【题型】解答题　【知识点】立体几何　【难度】easy
如图，四边形 \(ABCD\) 与四边形 \(ADEF\) 均为平行四边形，\(M\)，\(N\)，\(G\) 分别是 \(AB\)，\(AD\)，\(EF\) 的中点。求证：

(1) \(BE \parallel\) 平面 \(DMF\)；

(2) 平面 \(BDE \parallel\) 平面 \(MNG\)。
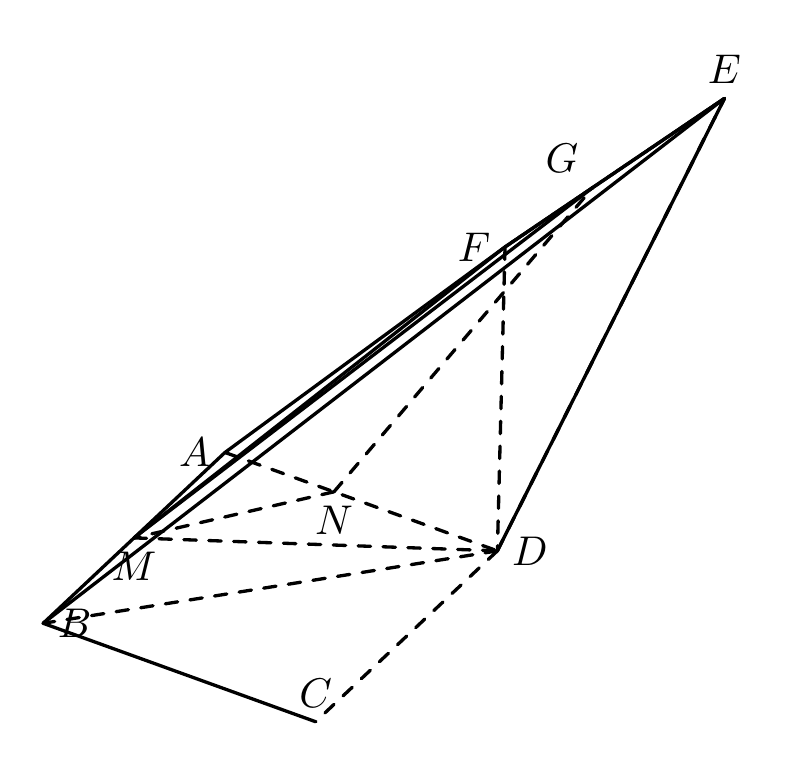
【解答】
【证明】（1）如图，连接 \(AE\)，则 \(AE\) 必过 \(DF\) 与 \(GN\) 的交点 \(O\)，因为四边形 \(ADEF\) 为平行四边形，所以 \(O\) 为 \(AE\) 的中点。

连接 \(MO\)，则 \(MO\) 为 \(\triangle ABE\) 的中位线，所以 \(BE \parallel MO\)，
又 \(BE \not\subset\) 平面 \(DMF\)，\(MO \subset\) 平面 \(DMF\)，
所以 \(BE \parallel\) 平面 \(DMF\)。

（2）因为 \(N\)，\(G\) 分别为平行四边形 \(ADEF\) 的边 \(AD\)，\(EF\) 的中点，所以 \(DE \parallel NG\)，
又 \(DE \not\subset\) 平面 \(MNG\)，\(NG \subset\) 平面 \(MNG\)，
所以 \(DE \parallel\) 平面 \(MNG\)。

因为 \(M\) 为 \(AB\) 的中点，\(N\) 为 \(AD\) 的中点，
所以 \(MN\) 为 \(\triangle ABD\) 的中位线，所以 \(BD \parallel MN\)，
又 \(BD \not\subset\) 平面 \(MNG\)，\(MN \subset\) 平面 \(MNG\)，
所以 \(BD \parallel\) 平面 \(MNG\)，
又 \(DE\) 与 \(BD\) 为平面 \(BDE\) 内的两条相交直线，
所以平面 \(BDE \parallel\) 平面 \(MNG\)。
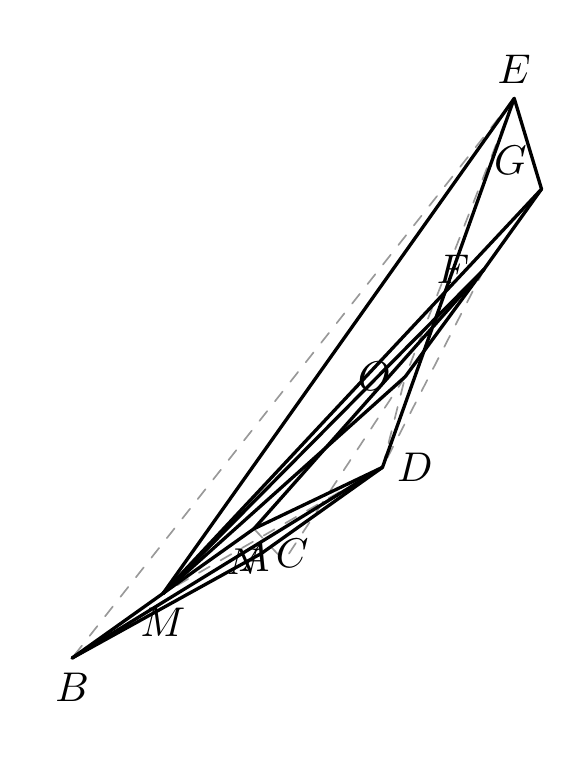